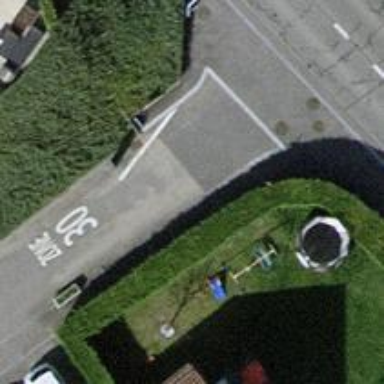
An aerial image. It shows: Zebra crossing on the road.